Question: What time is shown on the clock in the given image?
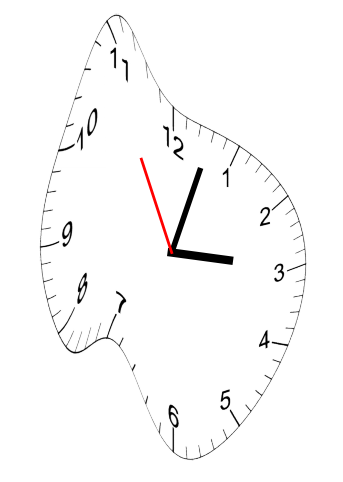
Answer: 03:02:55